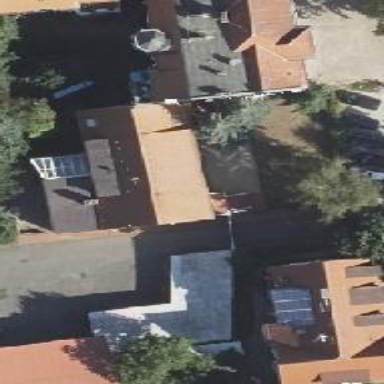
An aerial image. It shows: Kindergarten.